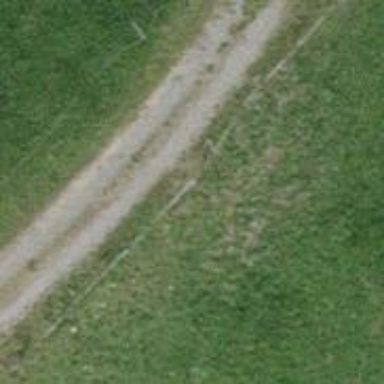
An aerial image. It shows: Track road with grade3 tracktype.